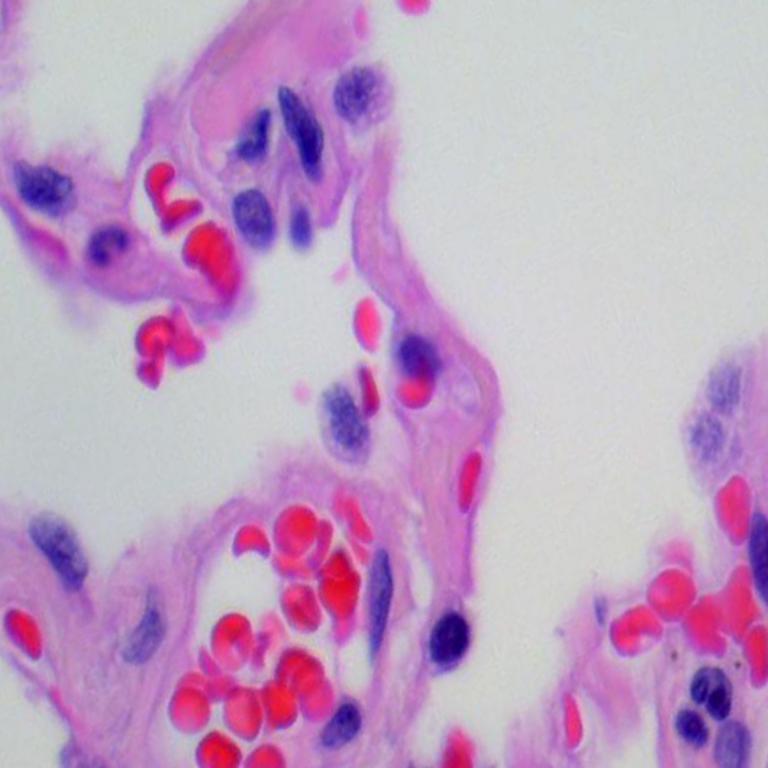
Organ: lung
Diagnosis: benign